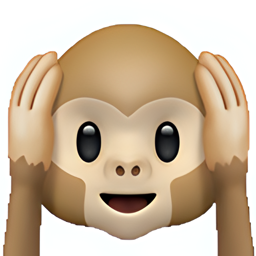
Name: hear no evil monkey
Emoji: 🙉
Group: Smileys & Emotion
Sub-group: monkey-face